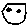
Label: smiley face